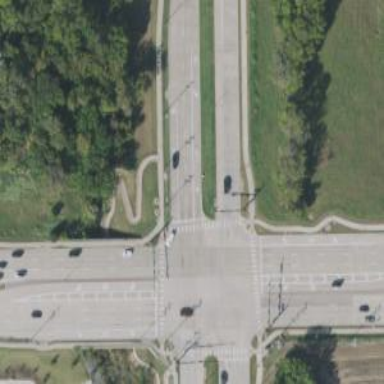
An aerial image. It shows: Marked footway crossing with zebra markings.